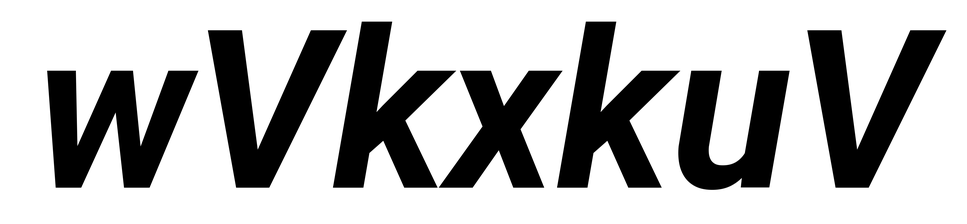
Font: Roboto-Italic_Bold_Italic